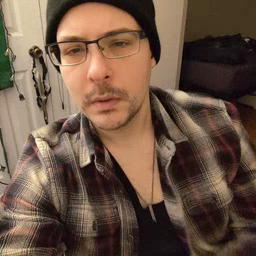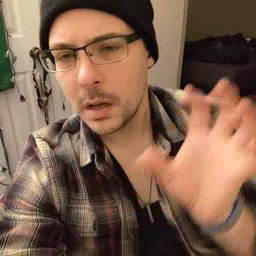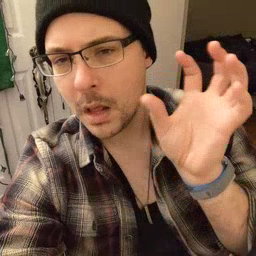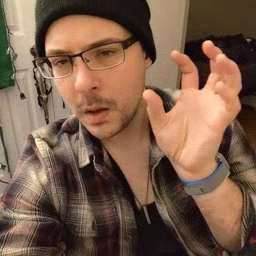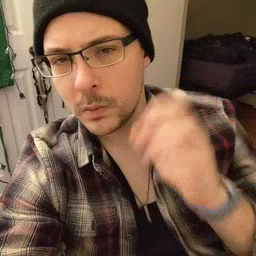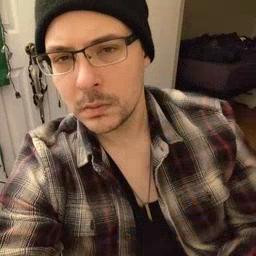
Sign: cloud